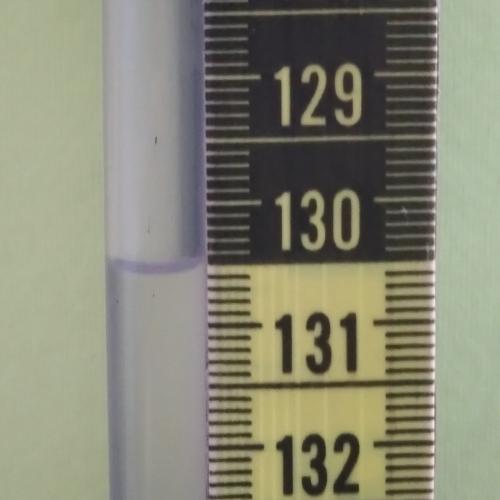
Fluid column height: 130.5 cm